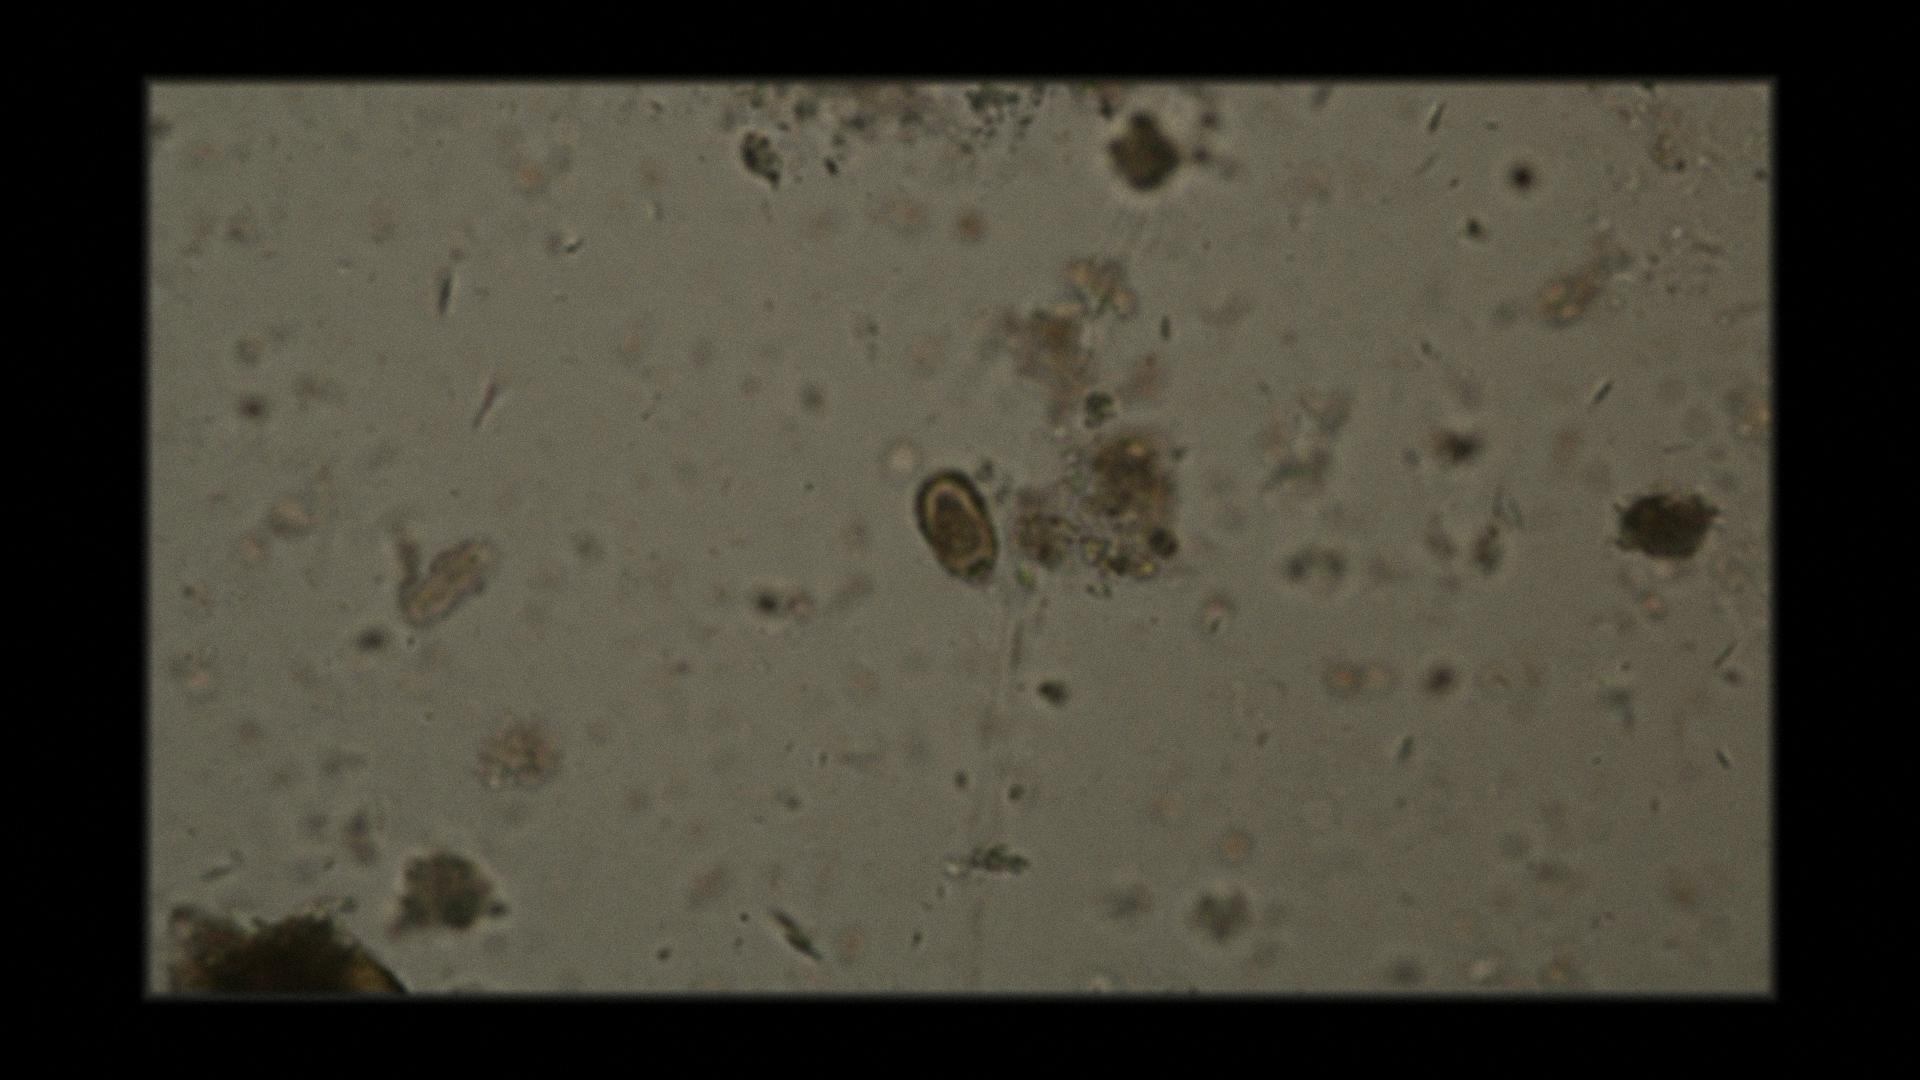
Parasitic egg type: Capillaria philippinensis